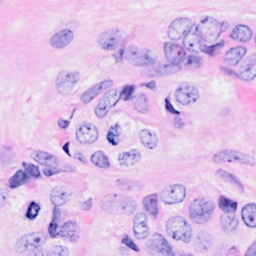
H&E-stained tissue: Breast